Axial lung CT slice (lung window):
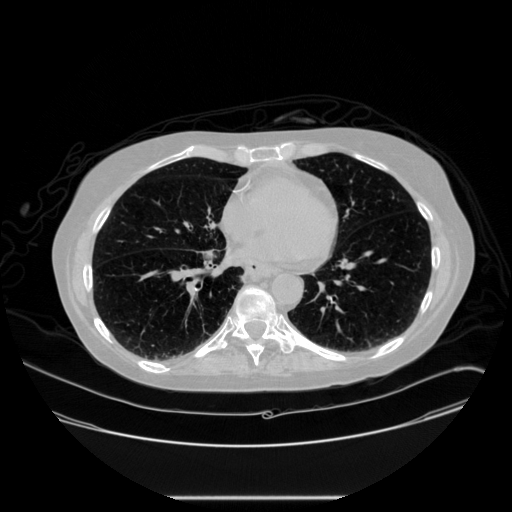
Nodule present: no